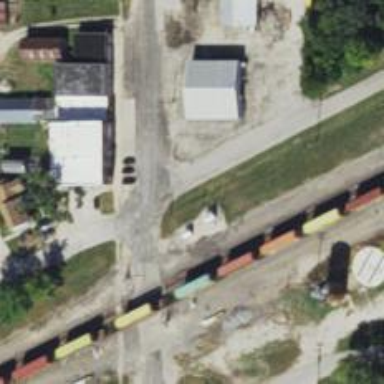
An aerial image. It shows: Railway crossover.